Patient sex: F
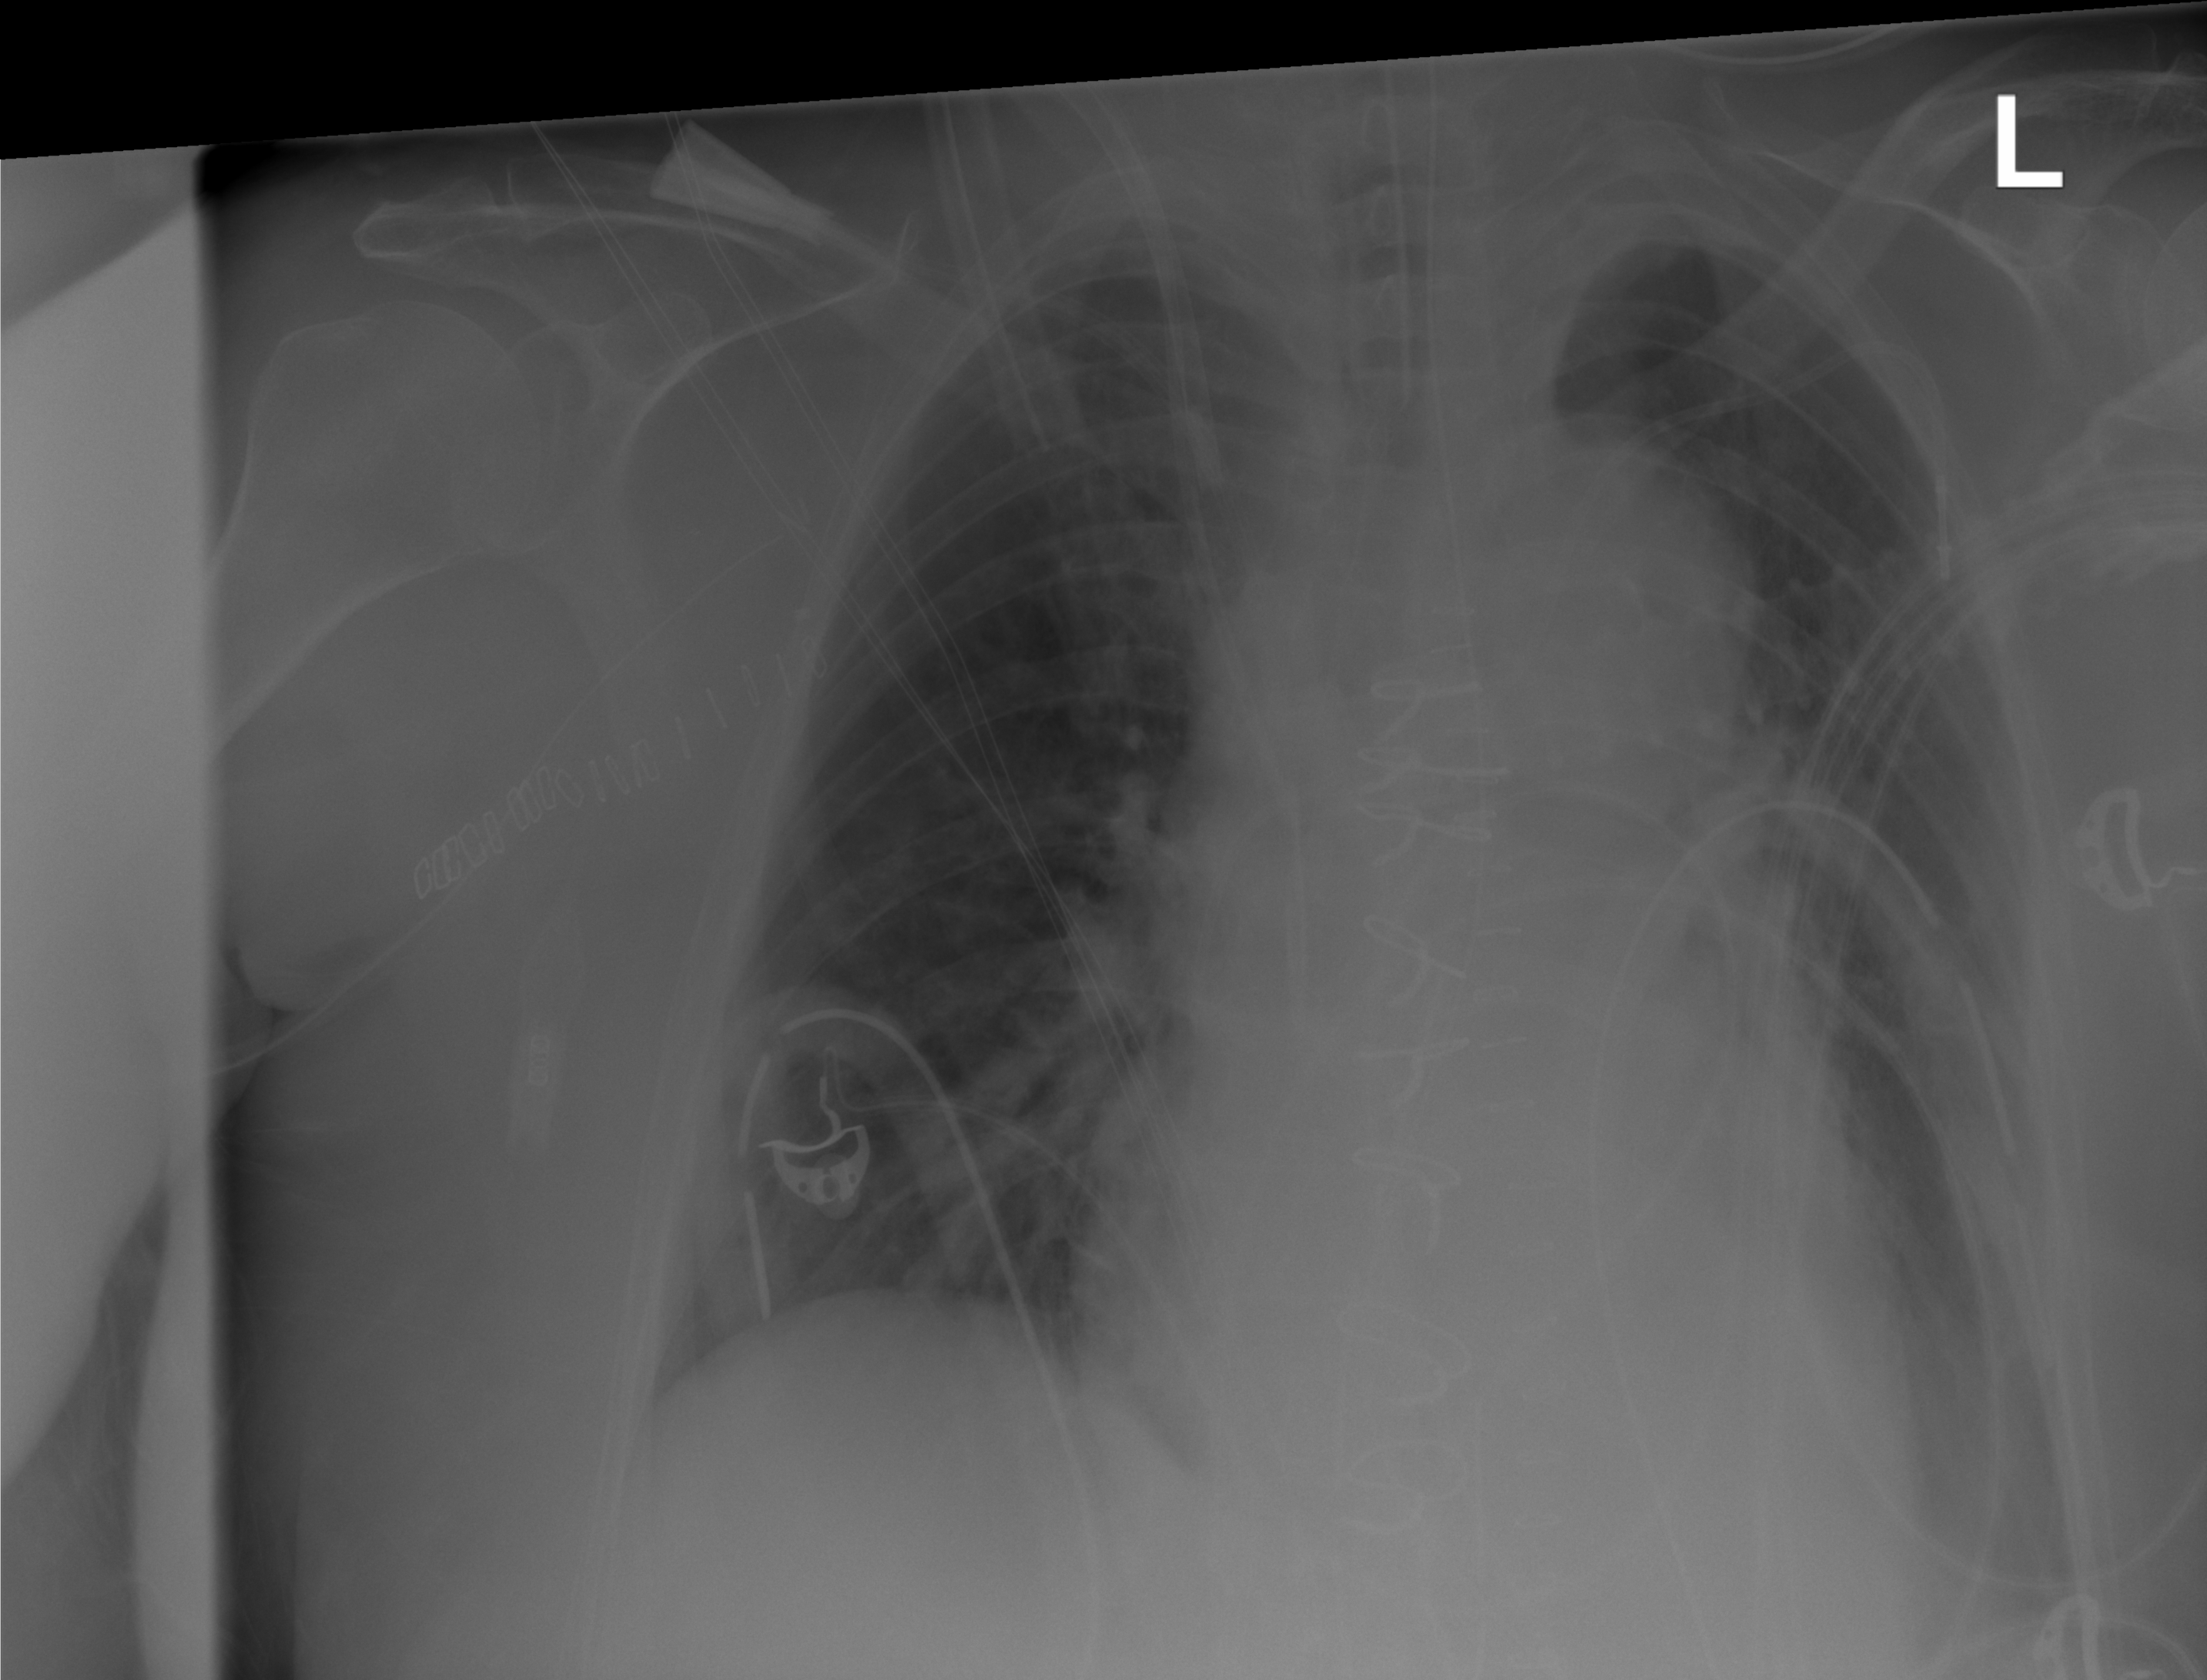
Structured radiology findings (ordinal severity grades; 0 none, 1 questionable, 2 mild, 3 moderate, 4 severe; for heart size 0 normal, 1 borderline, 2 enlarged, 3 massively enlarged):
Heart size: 2
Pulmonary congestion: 0
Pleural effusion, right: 0
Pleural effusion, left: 0
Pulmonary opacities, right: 0
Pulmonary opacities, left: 0
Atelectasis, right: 2
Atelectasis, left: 2